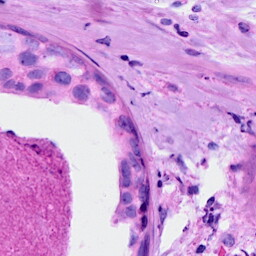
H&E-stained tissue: Breast